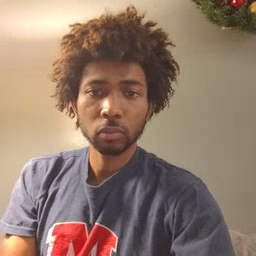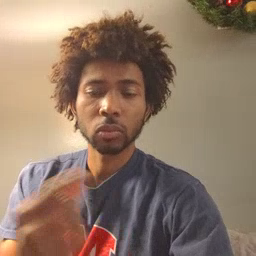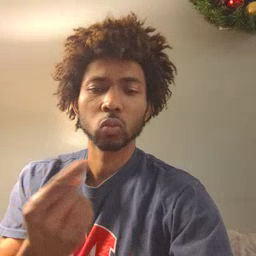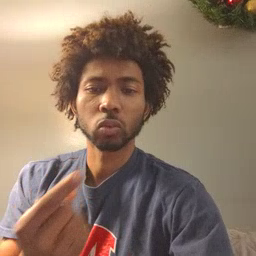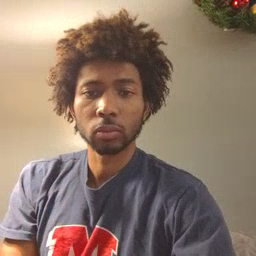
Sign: owie